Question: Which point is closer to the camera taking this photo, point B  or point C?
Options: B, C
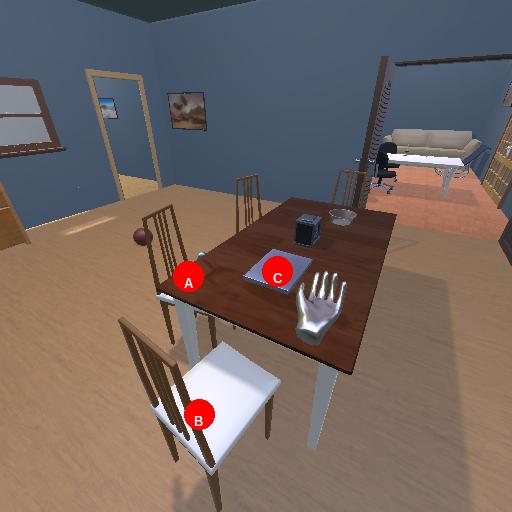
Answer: B